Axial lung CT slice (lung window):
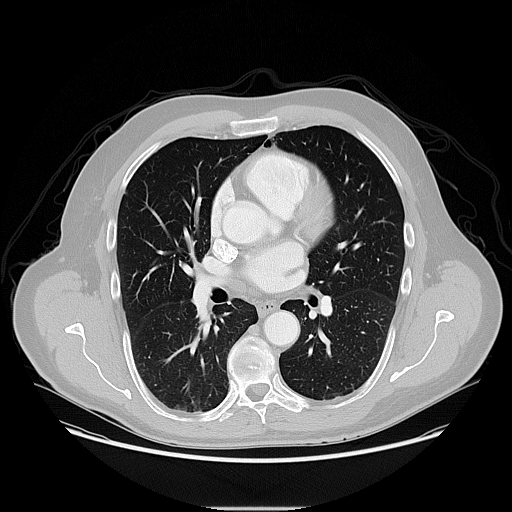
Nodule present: no